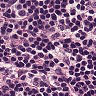
Metastatic tissue present: no